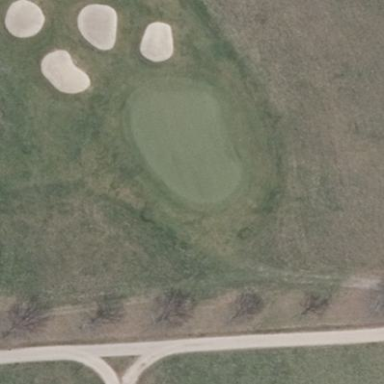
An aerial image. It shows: Golf green.